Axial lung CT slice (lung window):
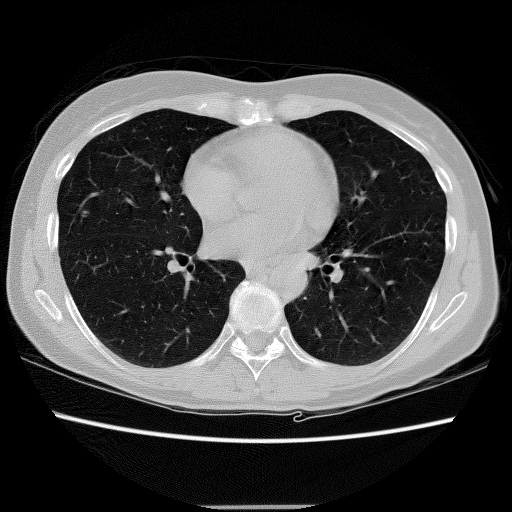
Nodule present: no